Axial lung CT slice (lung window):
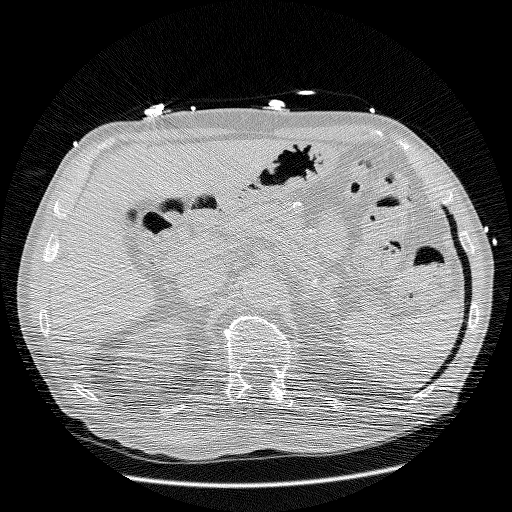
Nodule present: no